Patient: sex F, age 64
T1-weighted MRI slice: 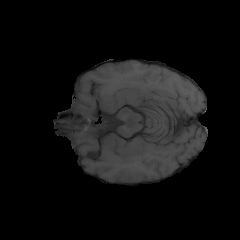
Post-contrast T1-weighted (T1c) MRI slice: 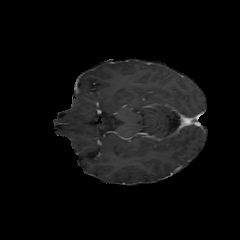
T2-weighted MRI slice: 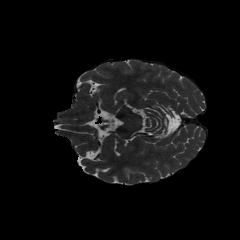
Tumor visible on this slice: no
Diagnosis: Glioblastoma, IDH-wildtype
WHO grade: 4